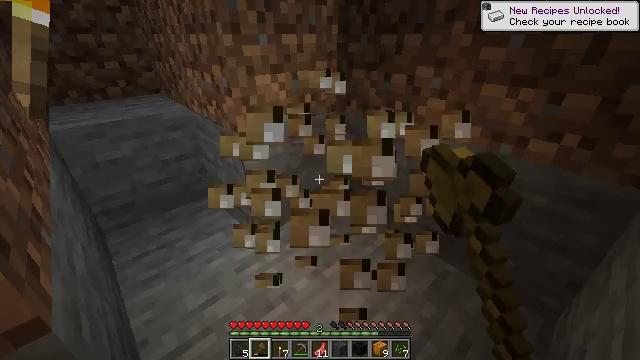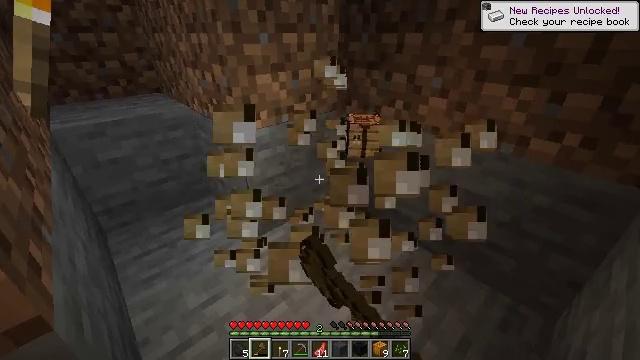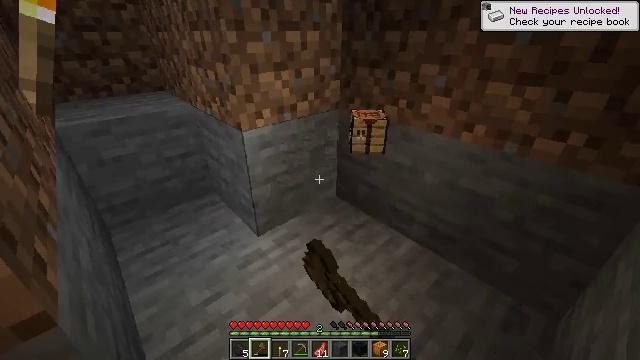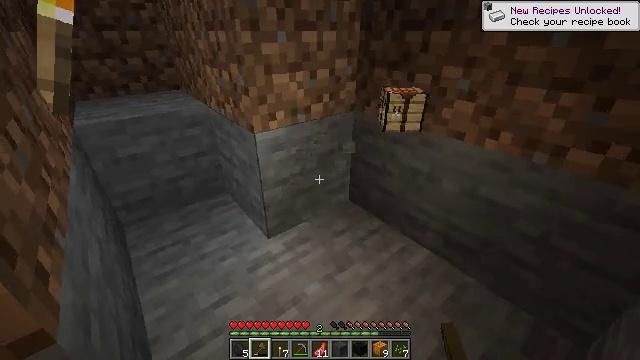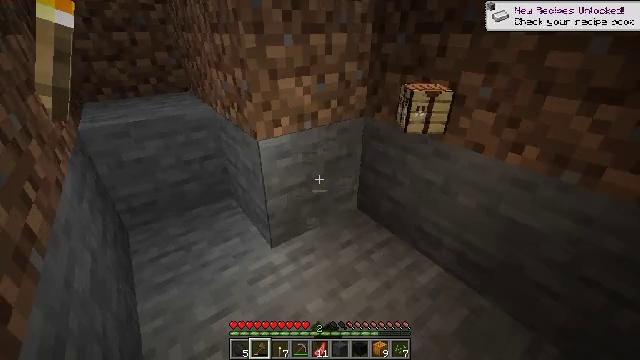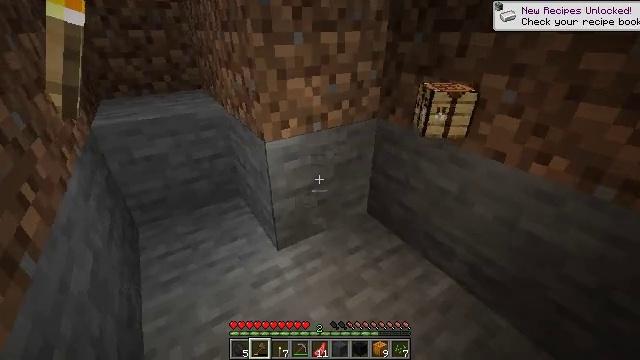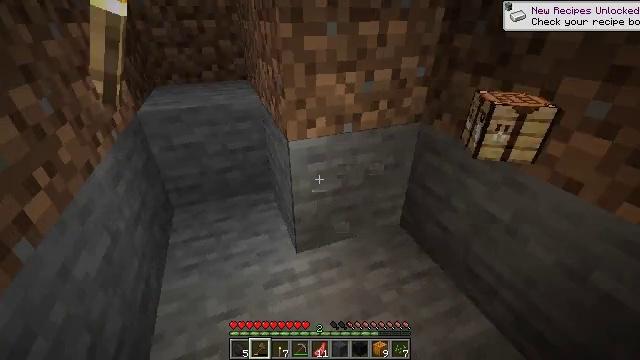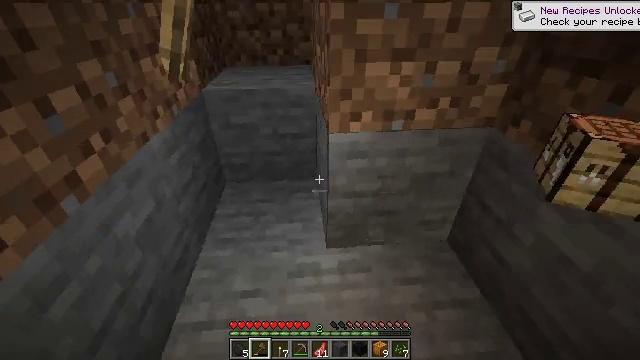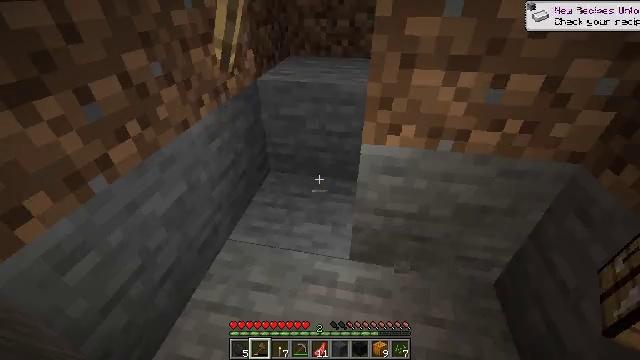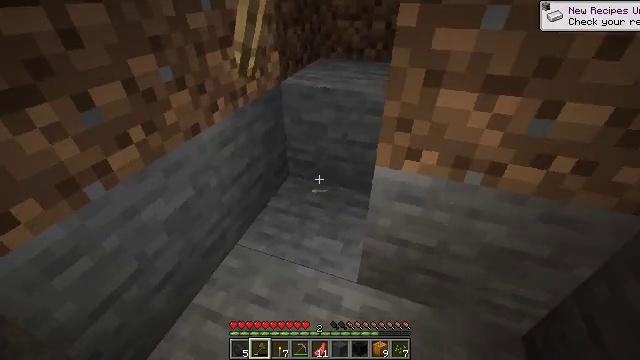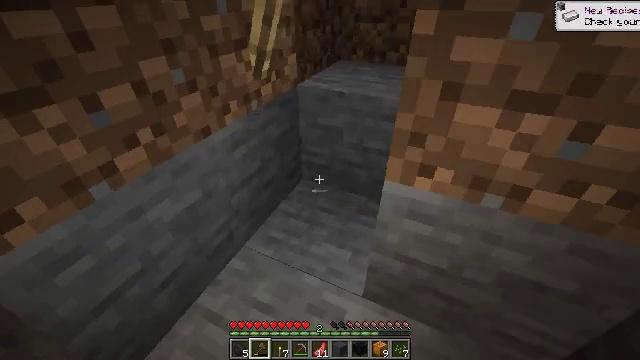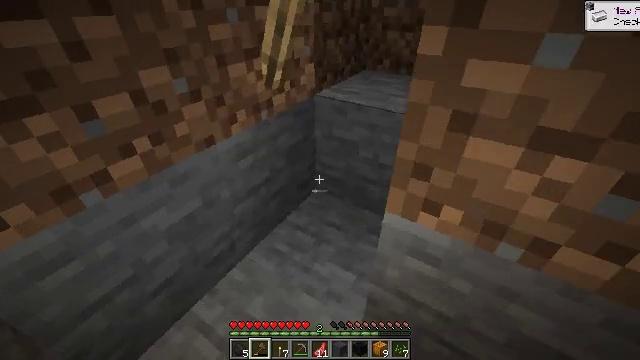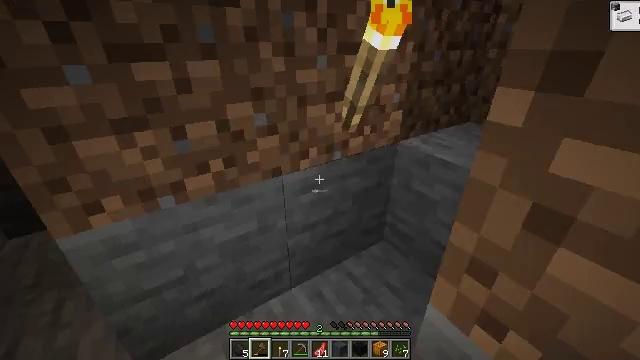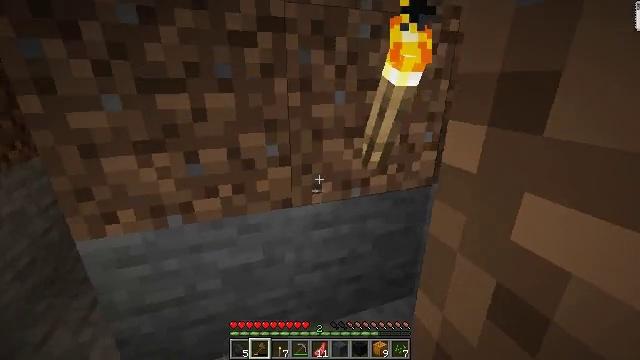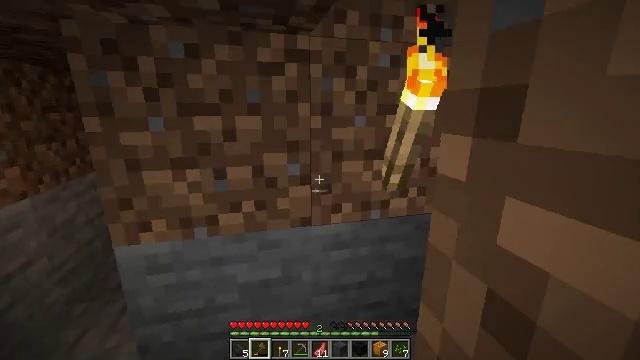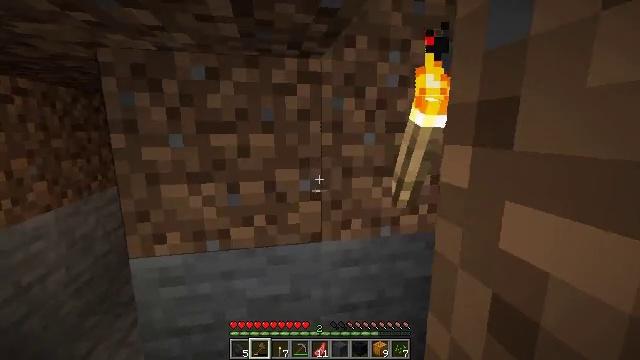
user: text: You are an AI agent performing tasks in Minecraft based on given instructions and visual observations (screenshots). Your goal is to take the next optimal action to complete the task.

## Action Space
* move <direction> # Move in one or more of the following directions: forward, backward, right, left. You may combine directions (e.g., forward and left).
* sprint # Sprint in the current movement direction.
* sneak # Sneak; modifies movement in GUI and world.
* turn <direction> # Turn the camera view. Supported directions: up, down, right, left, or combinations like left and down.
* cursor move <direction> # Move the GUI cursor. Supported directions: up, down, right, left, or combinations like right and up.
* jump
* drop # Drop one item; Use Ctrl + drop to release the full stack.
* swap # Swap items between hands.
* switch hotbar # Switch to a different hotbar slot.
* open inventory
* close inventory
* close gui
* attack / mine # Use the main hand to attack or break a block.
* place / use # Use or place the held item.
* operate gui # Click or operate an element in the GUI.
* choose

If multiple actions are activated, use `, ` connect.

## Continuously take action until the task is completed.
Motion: motion action
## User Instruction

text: Mine the wall torch to remove it.
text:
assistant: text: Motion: attack / mine
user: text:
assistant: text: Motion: attack / mine
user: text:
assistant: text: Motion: move forward, turn left, attack / mine
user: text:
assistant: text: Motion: move forward and move right, turn left
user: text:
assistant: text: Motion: move forward and move right, turn left
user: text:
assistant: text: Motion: move forward and move right, turn left and down
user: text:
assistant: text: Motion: move forward and move right, turn left and down
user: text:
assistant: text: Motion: move forward and move right, turn left and down
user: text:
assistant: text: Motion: move forward, turn left
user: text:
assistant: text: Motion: move forward and move right, turn left
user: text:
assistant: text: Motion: move forward and move right, turn left
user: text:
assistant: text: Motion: move forward and move right, turn left and up
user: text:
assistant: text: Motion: move right, turn left and up
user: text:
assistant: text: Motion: move right, turn left and up
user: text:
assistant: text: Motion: turn left and up
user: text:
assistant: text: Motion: turn up
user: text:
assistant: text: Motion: turn right and up
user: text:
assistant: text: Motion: move forward and move left, turn right and up
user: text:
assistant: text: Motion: move forward and move left, turn right and up
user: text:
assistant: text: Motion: move left, turn right
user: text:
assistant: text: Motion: turn right
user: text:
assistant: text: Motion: turn right
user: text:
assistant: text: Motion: turn right
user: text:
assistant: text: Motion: attack / mine
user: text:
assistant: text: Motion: attack / mine
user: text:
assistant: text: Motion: attack / mine
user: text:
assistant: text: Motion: attack / mine
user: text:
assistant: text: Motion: no_op
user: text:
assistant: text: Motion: no_op